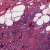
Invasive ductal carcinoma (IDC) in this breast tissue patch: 1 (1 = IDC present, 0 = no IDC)